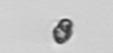
Label: Heterocapsa_rotundata